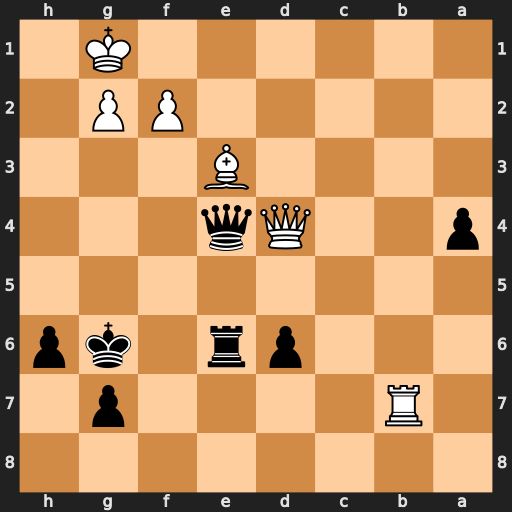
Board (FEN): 8/1R4p1/3pr1kp/8/p2Qq3/4B3/5PP1/6K1
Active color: b
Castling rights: -
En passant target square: -
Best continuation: Qxb7 Qg4+ Kf7